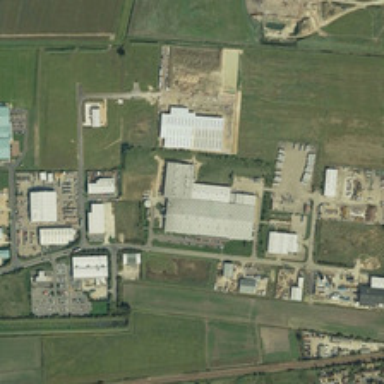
The industrial houses in the street are neatly arranged .